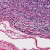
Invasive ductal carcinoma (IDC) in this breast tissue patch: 0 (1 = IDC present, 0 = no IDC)